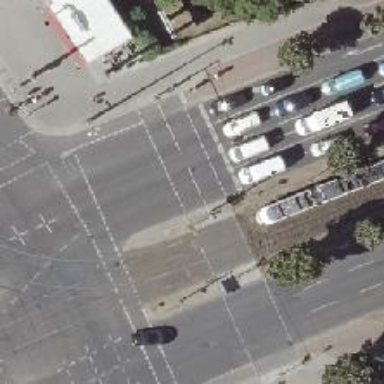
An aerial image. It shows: Footway that serves as traffic island.